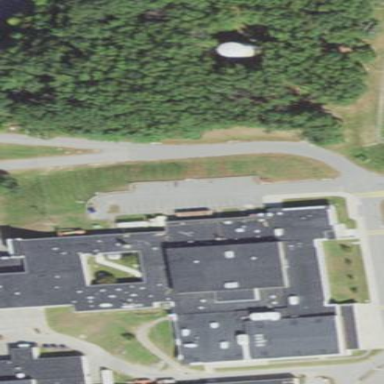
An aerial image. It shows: School.